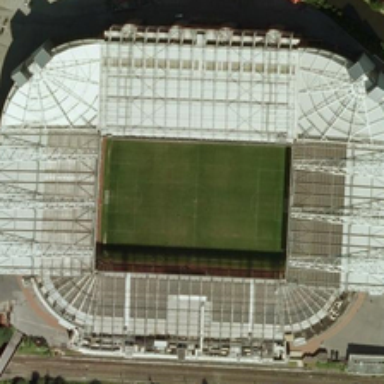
Railways are near a large stadium .